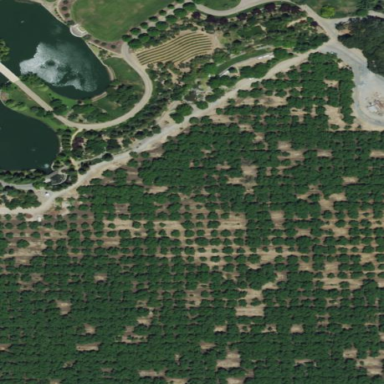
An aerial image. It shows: Orchard filled with walnut trees.